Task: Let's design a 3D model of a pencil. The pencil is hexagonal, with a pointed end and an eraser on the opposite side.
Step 14:
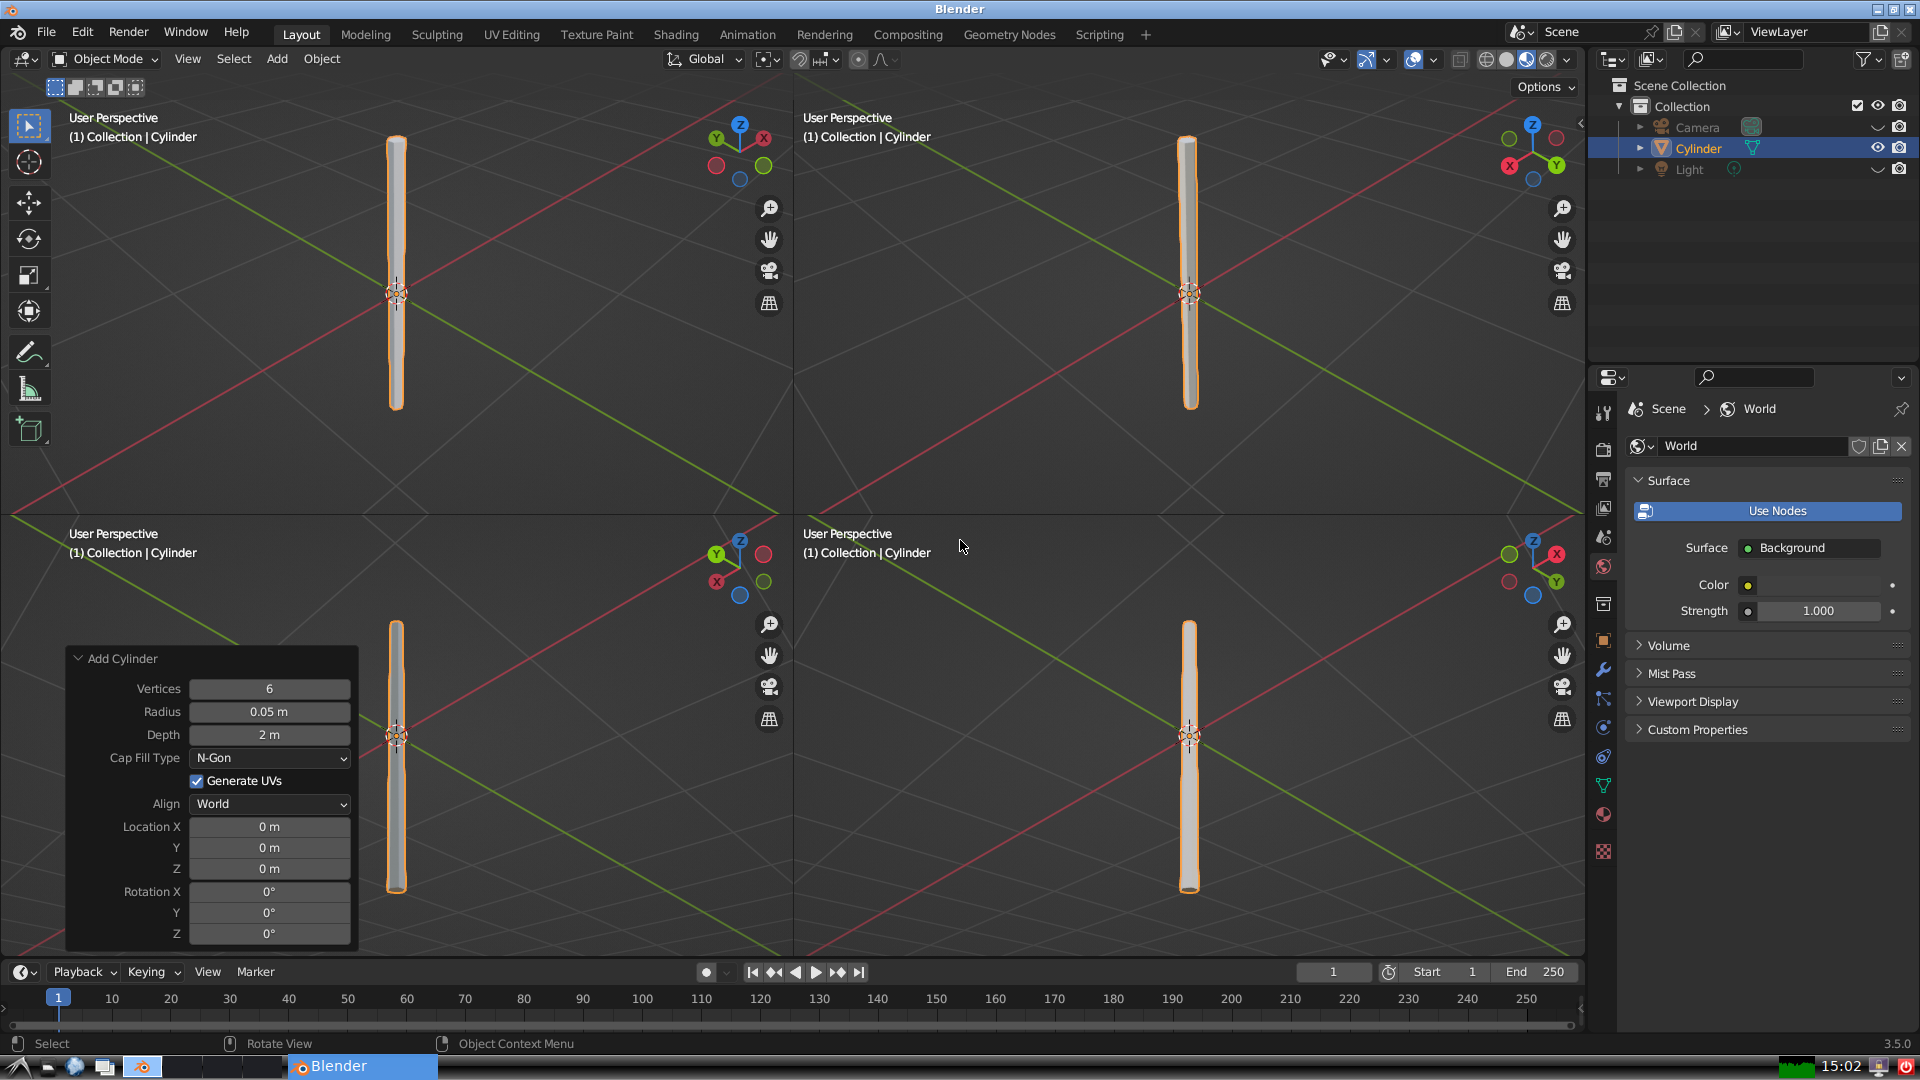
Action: {"key_press": ['Ctrl, Home']}